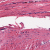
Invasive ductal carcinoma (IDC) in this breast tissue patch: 0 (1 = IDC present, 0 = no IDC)